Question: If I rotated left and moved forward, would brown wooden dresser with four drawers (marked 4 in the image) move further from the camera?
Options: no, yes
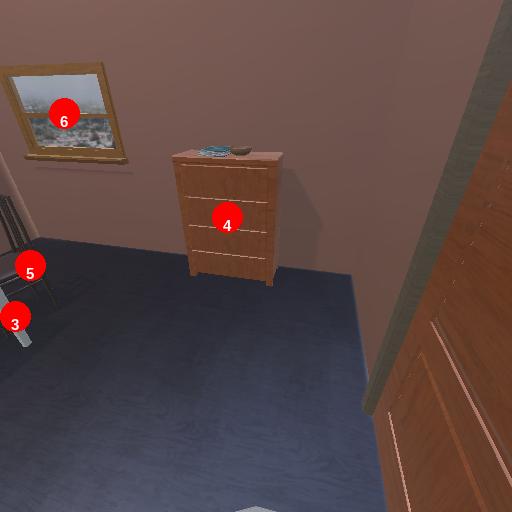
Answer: no